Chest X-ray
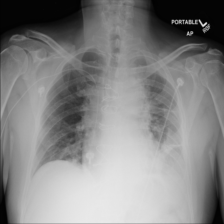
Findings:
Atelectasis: negative
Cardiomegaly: negative
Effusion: positive
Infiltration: negative
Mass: negative
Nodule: negative
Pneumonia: negative
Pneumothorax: negative
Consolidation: negative
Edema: negative
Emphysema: negative
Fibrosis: negative
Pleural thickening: negative
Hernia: negative